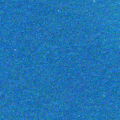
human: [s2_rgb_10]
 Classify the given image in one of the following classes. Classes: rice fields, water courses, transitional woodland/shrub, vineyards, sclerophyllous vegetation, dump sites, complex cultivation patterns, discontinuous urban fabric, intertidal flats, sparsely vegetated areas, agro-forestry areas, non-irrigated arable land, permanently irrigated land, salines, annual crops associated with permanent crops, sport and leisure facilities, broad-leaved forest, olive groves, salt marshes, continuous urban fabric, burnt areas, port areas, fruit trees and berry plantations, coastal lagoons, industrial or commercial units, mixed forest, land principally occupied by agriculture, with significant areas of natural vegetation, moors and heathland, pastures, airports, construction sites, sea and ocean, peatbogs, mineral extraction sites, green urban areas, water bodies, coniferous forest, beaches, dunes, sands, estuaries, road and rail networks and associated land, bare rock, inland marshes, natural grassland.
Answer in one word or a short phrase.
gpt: sea and ocean